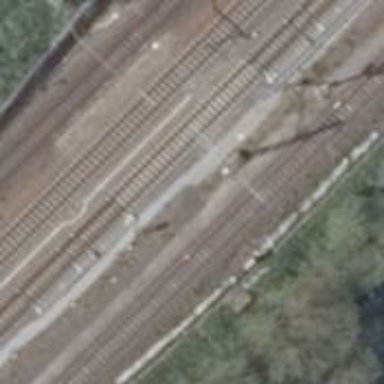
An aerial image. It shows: Railway track with contact line for electrification.